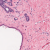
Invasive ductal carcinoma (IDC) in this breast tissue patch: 0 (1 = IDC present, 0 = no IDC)